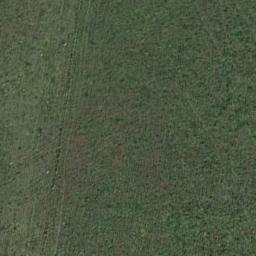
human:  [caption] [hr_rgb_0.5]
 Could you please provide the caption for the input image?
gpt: The meadow is dense but uneven .

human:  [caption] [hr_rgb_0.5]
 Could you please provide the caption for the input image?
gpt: The entire image is dominated by grass .

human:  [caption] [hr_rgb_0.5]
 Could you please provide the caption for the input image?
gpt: A large lush green meadow covered with green grass .

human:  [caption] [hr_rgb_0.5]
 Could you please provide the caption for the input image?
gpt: This meadow has evenly distributed dense grasses .

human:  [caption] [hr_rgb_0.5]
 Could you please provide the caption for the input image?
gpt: A dense meadow with many green grass .